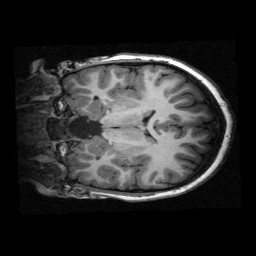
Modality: T1w
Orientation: coronal
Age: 8
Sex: male
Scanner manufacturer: siemens
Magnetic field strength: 3 T
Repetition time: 2.3 s
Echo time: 0.00336 s